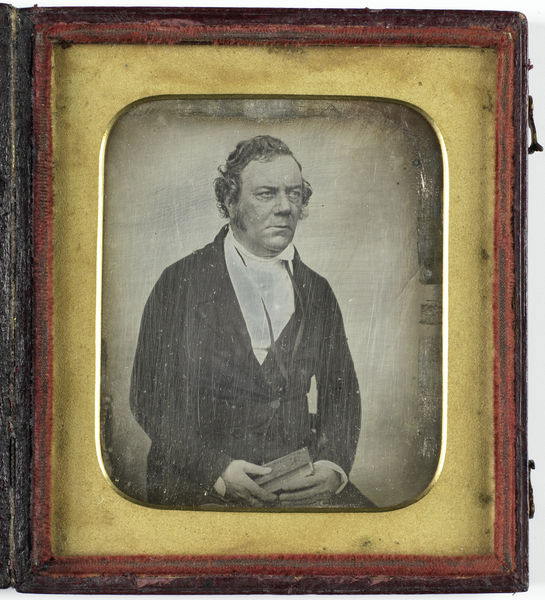
Titel: Portret van man uit de familie Harty, Jamaica, slavenhandelaren
Standort: Amsterdam
Institution: Rijksmuseum
Schlagwörter: mann, gelb, glas, schwarz, weiss, rot, alt, anzug, hemd, jacke, kragen, rahmen, hände, portrait, gold, grau, hands, red, white, black, collar, face, gray, grey, hair, nose, old, sitting, yellow, ernst, picture, foto, buch, schwarz weiss, koteletten, hand, wood, man, head, eyes, suit, black and white, bust, frame, chin, coat, mouth, wrinkles, cravat, jacket, photo, tie, pose, vest, box, eye, finger, fingers, book, lips, brass, bible, forehead, page, shirt, angry, haare, photograph, photography, album, button, nail, sepia, sitzend, sideburns, holding, t, stern, black suit, brows, necktie, throat, 1900, 1800, 1800s, 1900s, black and whtie, mad, hinge, tintype, neckerchief, porrait, kotoletten, sitzbild, einsteckbild, daggeurotype, metal frame